Question: What is the reading of this measurement?
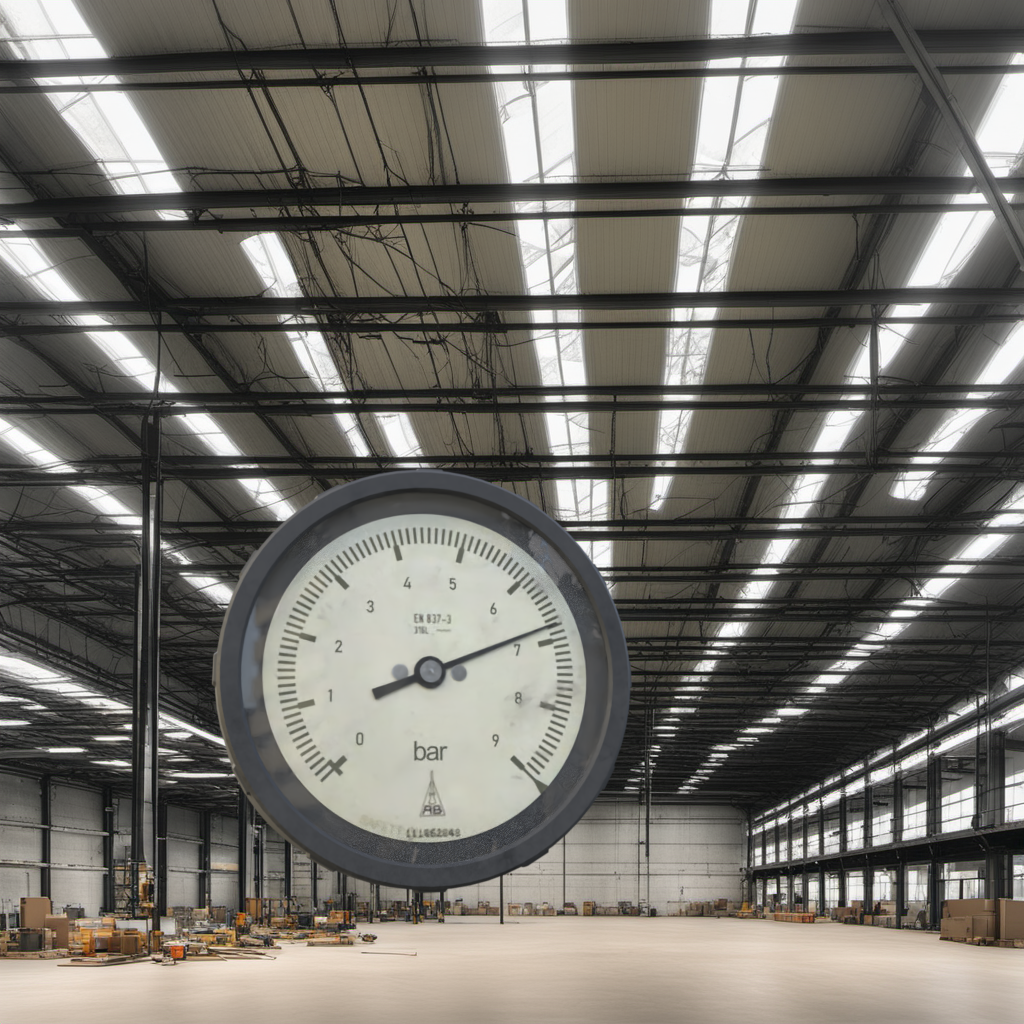
Answer: The result is 6.75
Question: What is the range of this measurement?
Answer: The range is from 0 to 9
Question: What is the minimum and maximum value of the measurement shown in the image?
Answer: The minimum value is 0 and the maximum value is 9